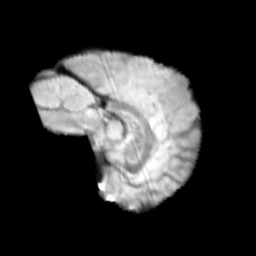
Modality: T2w
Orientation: sagittal
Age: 13
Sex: male
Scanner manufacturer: siemens
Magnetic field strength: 3 T
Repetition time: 3.8 s
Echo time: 0.07 s